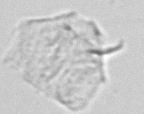
Label: detritus_transparent